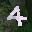
Label: 4